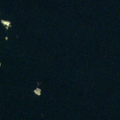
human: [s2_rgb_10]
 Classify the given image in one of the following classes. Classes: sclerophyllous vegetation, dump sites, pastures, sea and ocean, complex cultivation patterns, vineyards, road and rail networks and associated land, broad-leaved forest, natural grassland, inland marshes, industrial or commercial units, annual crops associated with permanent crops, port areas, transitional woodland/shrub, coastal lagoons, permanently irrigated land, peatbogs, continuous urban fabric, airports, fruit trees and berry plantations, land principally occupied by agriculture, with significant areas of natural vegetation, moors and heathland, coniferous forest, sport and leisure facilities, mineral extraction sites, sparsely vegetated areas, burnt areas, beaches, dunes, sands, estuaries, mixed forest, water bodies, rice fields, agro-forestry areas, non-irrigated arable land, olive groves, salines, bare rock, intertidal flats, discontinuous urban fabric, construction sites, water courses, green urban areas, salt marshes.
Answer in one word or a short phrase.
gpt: sea and ocean